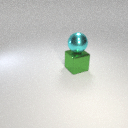
large green metal cube below large cyan metal sphere